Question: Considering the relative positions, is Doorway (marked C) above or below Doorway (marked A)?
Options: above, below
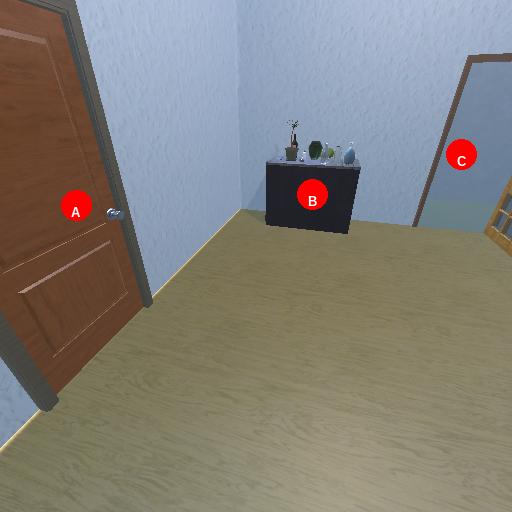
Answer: above